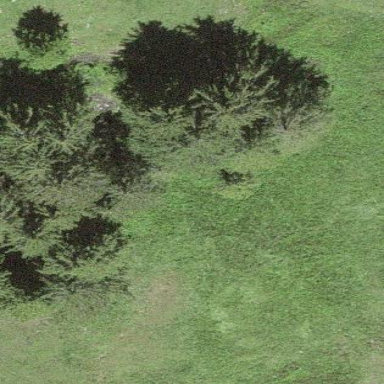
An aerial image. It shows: Forest area.